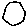
Label: hexagon